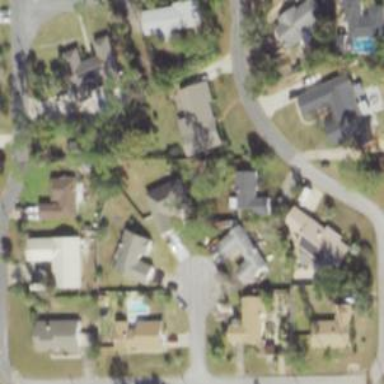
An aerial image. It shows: Residential area consisting of single-family homes.